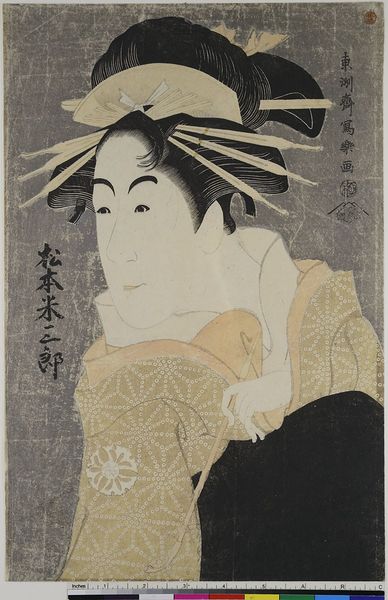
Titel: Schauspieler Matsumoto Yonesaburo als Kewaizaka no Shosho, eigentlich Shinobu
Künstler: T&#x14D;sh&#x16B;sai Sharaku
Standort: Hamburg
Institution: Museum für Kunst und Gewerbe Hamburg
Schlagwörter: hand, frau, frisur, nase, blick, arm, augen, gesicht, mensch, gewand, haare, theater, augenbrauen, holzschnitt, japan, schrift, stab, schriftzeichen, asien, geisha, druckgraphik, druckgrafik, china, entspannt, zeit, schauspieler, farbholzschnitt, schauspielerin, stäbchen, kimono, kabuki, edo, kopfschmuc, reproduktionen, druckerzeugnisse, theateraufführung, ukiyo, onnagata, japanhaare, japanische frau